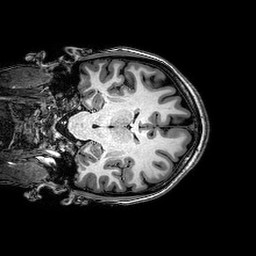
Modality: T1w
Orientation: coronal
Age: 23
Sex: female
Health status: healthy
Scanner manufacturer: philips
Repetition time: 0.008233 s
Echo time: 0.00379 s